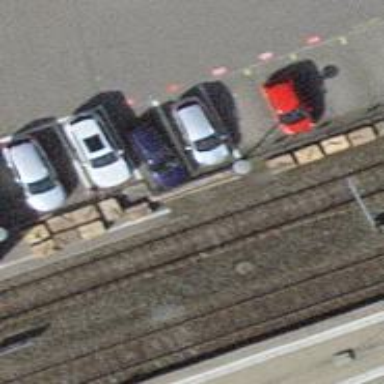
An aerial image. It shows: Car-sharing service available at this location.